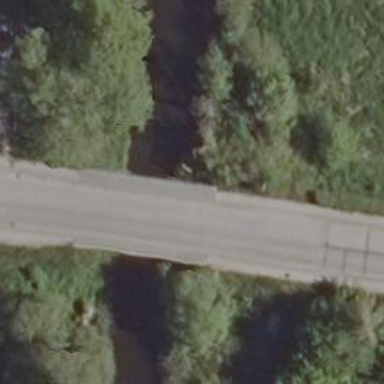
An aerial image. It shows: Secondary road with asphalt surface crossing bridge. There are sidewalks on both sides.